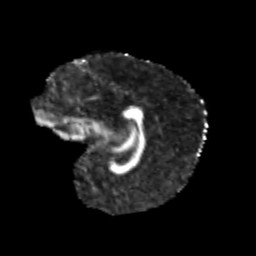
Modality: FA
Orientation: sagittal
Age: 13
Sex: female
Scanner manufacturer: siemens
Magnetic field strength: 3 T
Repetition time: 3.8 s
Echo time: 0.07 s